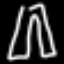
Label: pants